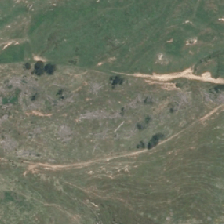
Land cover: high_producing_grassland